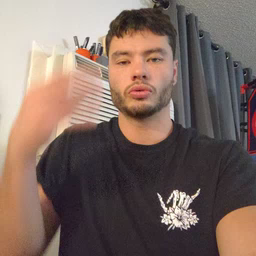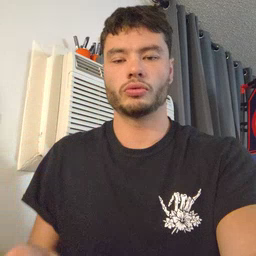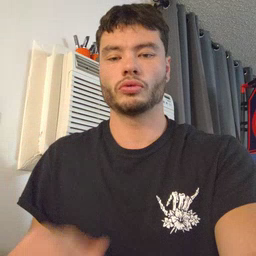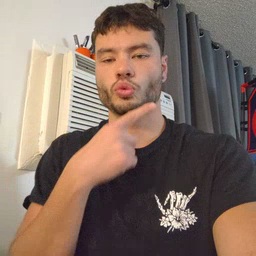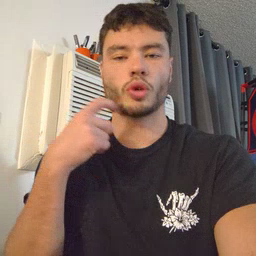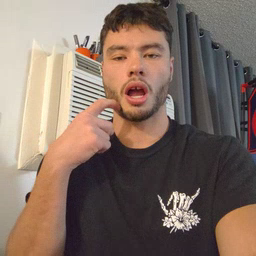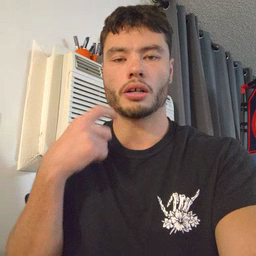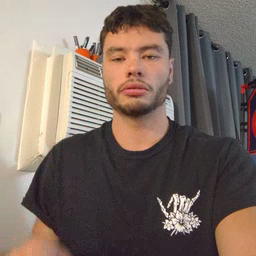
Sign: dry